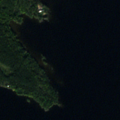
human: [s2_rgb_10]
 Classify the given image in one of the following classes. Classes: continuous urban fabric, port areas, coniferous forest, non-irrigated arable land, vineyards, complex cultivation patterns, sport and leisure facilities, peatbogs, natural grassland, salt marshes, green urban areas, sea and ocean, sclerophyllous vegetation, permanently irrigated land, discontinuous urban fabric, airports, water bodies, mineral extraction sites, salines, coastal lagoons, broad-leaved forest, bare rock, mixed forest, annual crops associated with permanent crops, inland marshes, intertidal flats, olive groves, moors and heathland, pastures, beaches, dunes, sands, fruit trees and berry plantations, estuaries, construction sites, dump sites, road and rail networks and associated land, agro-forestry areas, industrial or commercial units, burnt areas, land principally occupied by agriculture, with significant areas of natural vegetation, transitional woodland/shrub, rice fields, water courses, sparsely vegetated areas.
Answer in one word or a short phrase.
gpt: coniferous forest, mixed forest, water bodies